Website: walmart
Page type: cart
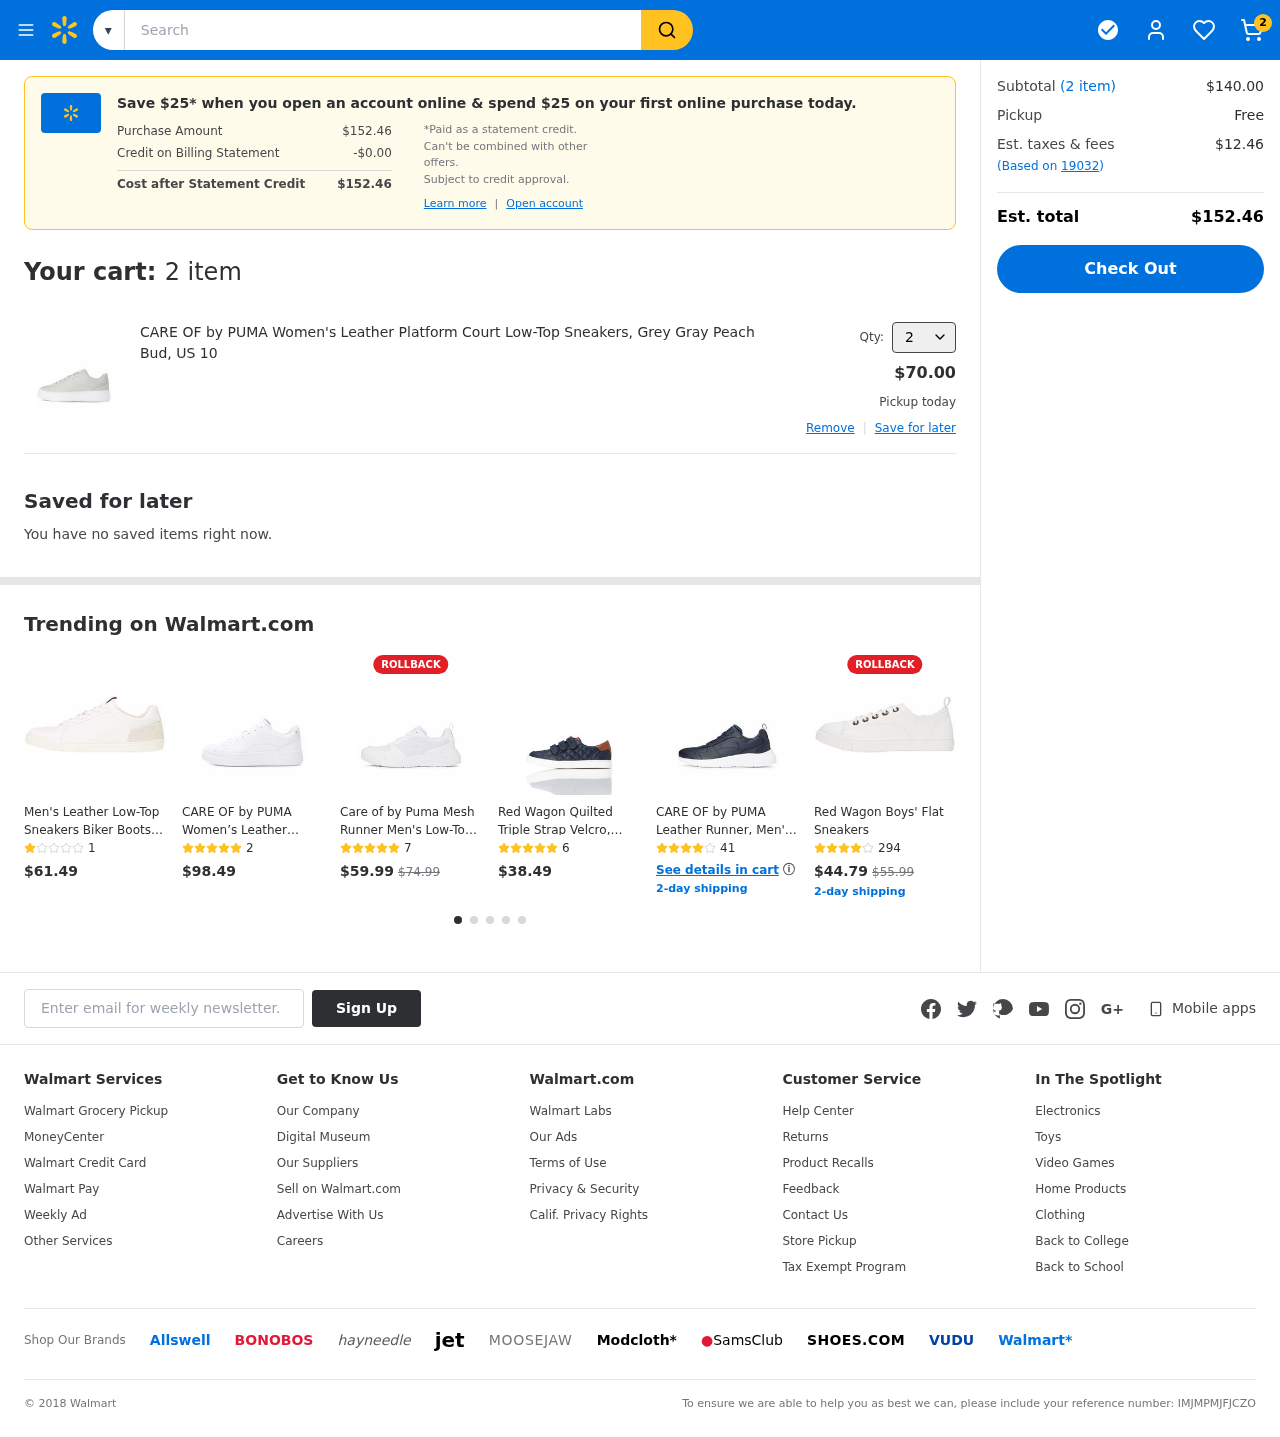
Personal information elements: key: PII_EMAIL
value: victor_liu@hotmail.com
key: PII_POSTCODE
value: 19032
Product elements: key: PRODUCT1_NAME
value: CARE OF by PUMA Women's Leather Platform Court Low-Top Sneakers, Grey Gray Peach Bud, US 10
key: PRODUCT1_PRICE
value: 70
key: PRODUCT1_QUANTITY
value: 2
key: PRODUCT2_NAME
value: Men's Leather Low-Top Sneakers Biker Boots, White White, Women 2
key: PRODUCT2_NUM_RATINGS
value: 1
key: PRODUCT2_PRICE
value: $61.49
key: PRODUCT3_NAME
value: CARE OF by PUMA Women’s Leather Platform Low-Top Sneakers
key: PRODUCT3_NUM_RATINGS
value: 2
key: PRODUCT3_PRICE
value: $98.49
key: PRODUCT4_NAME
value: Care of by Puma Mesh Runner Men's Low-Top Sneakers
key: PRODUCT4_NUM_RATINGS
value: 7
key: PRODUCT4_PRICE
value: $59.99
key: PRODUCT4_ORIGINAL_PRICE
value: $74.99
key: PRODUCT5_NAME
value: Red Wagon Quilted Triple Strap Velcro, Boys’ Low-Top Sneakers
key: PRODUCT5_NUM_RATINGS
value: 6
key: PRODUCT5_PRICE
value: $38.49
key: PRODUCT6_NAME
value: CARE OF by PUMA Leather Runner, Men's Low-Top Sneakers
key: PRODUCT6_NUM_RATINGS
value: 41
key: PRODUCT7_NAME
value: Red Wagon Boys' Flat Sneakers
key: PRODUCT7_NUM_RATINGS
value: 294
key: PRODUCT7_PRICE
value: $44.79
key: PRODUCT7_ORIGINAL_PRICE
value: $55.99
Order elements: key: ORDER_NUM_ITEMS
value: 2
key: ORDER_TOTAL
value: $152.46
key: ORDER_NUM_ITEMS
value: (2 item)
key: ORDER_NUM_ITEMS
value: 2 item
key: ORDER_SUBTOTAL
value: $140.00
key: ORDER_TAX
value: $12.46
Search elements: key: HEADER_SEARCH
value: Search